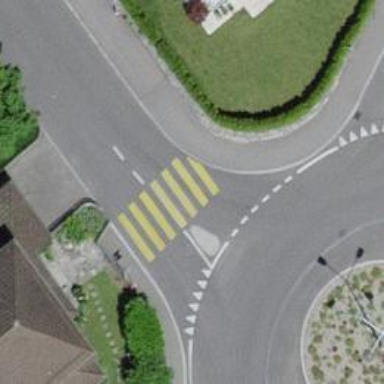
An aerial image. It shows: Zebra crossing on the road.